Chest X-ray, AP view. Patient: 48 years old, sex F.
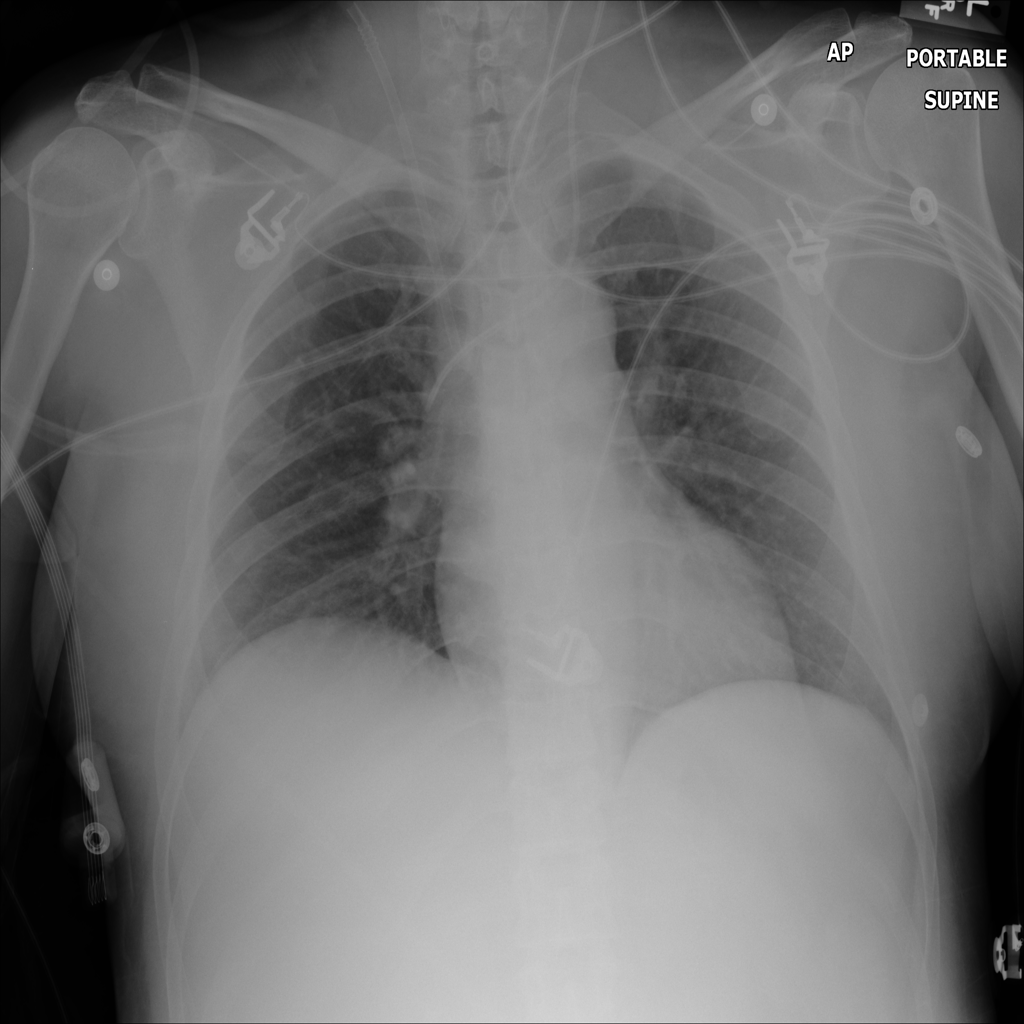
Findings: No Finding